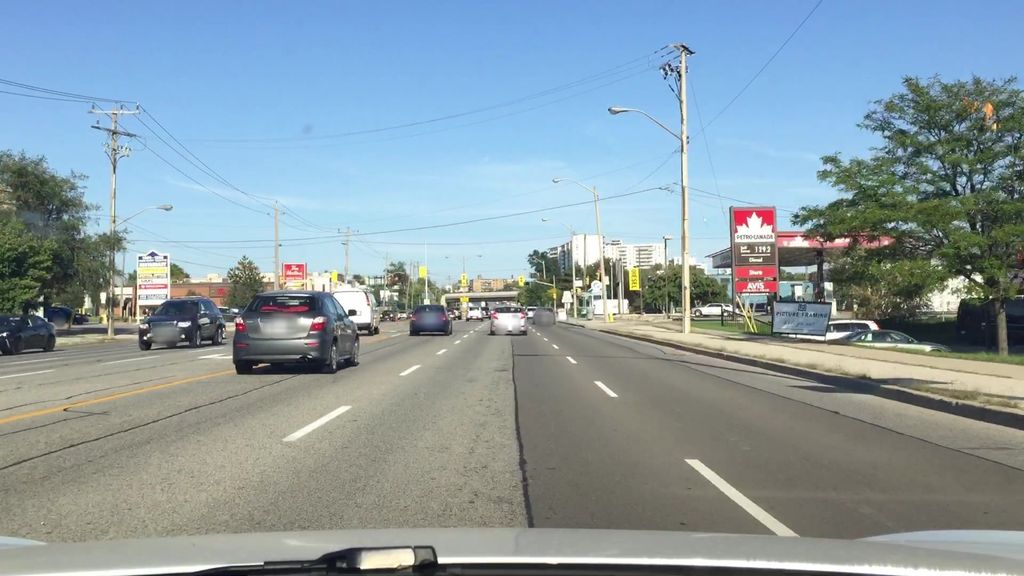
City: toronto